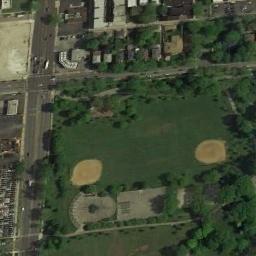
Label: baseball_diamond